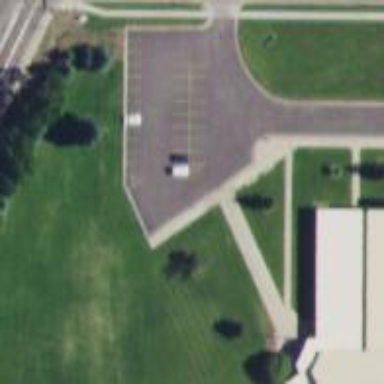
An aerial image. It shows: Parking area.